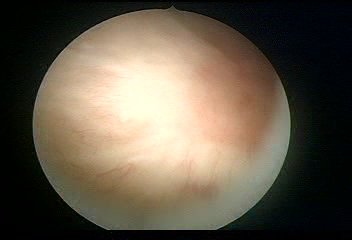
Modality: WLC
Class: Normal mucosa
Bladder cancer association: No